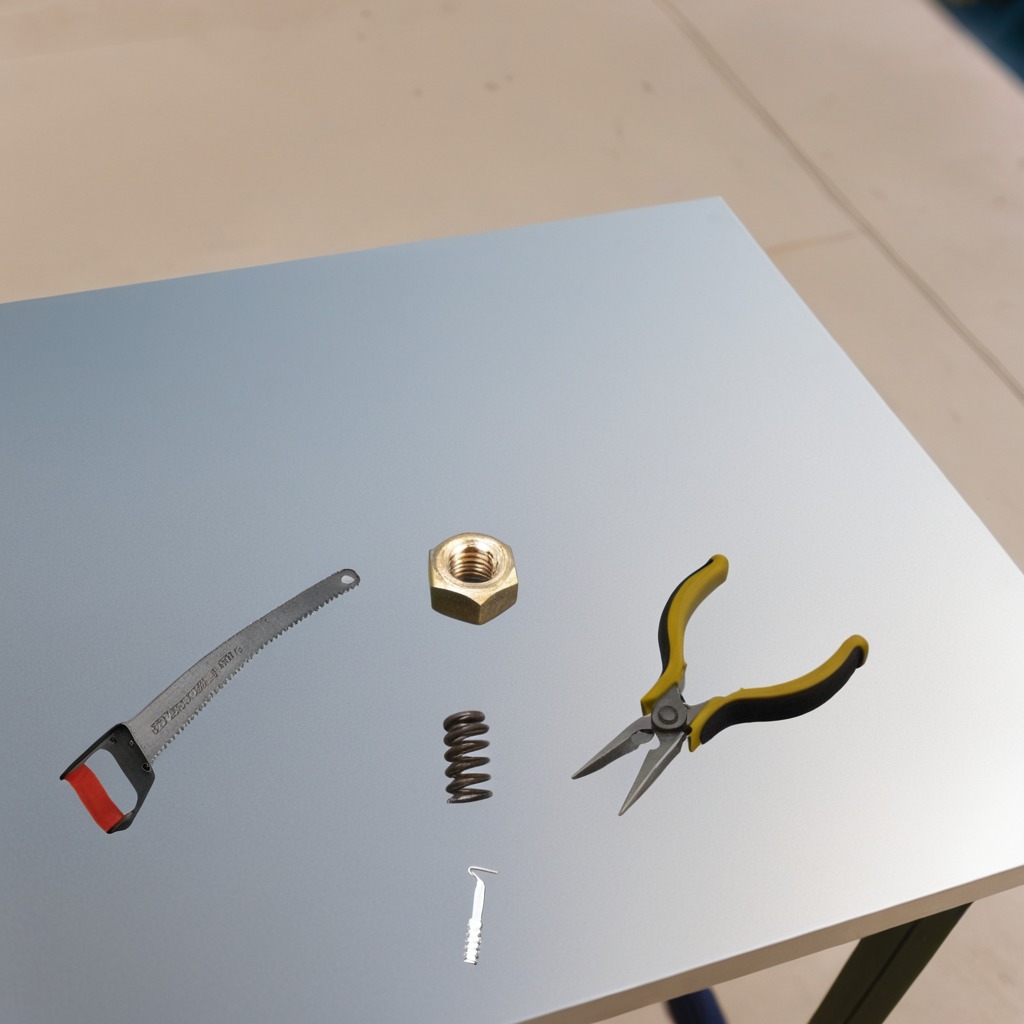
A metal machine screw, pliers, coiled metal spring, a handheld metal saw, and a metal nut are lying on the utility table.